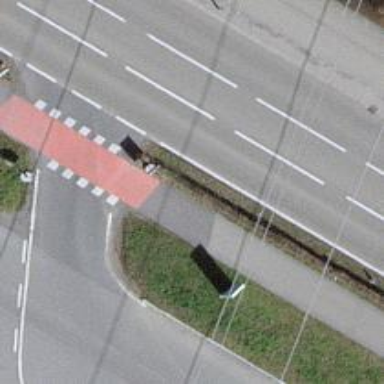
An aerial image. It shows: Asphalt cycleway with asphalt footpath.